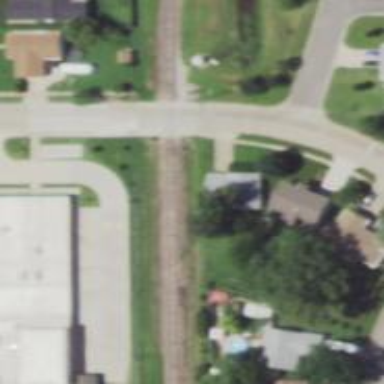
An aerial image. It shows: Crossing for the railway.